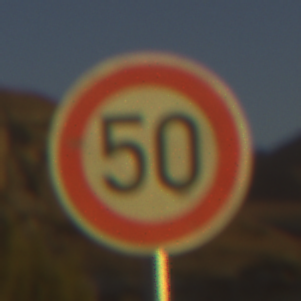
Verkehrszeichen: Geschwindigkeit50
Umgebung: Outdoor, Nature
Tageszeit: SunriseSunset
Wetter: Clear
Licht: Natural
Jahreszeit: NotSpecified
Kontrast: HighContrast